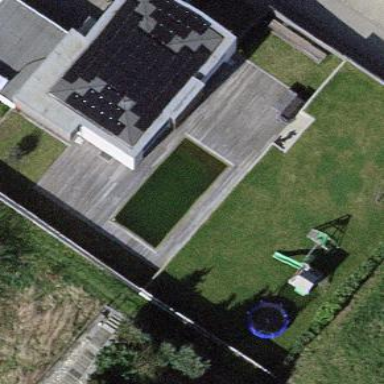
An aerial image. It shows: Swimming pool located in leisure land.